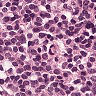
Metastatic tissue present: no